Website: lowes
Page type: newsletter-management
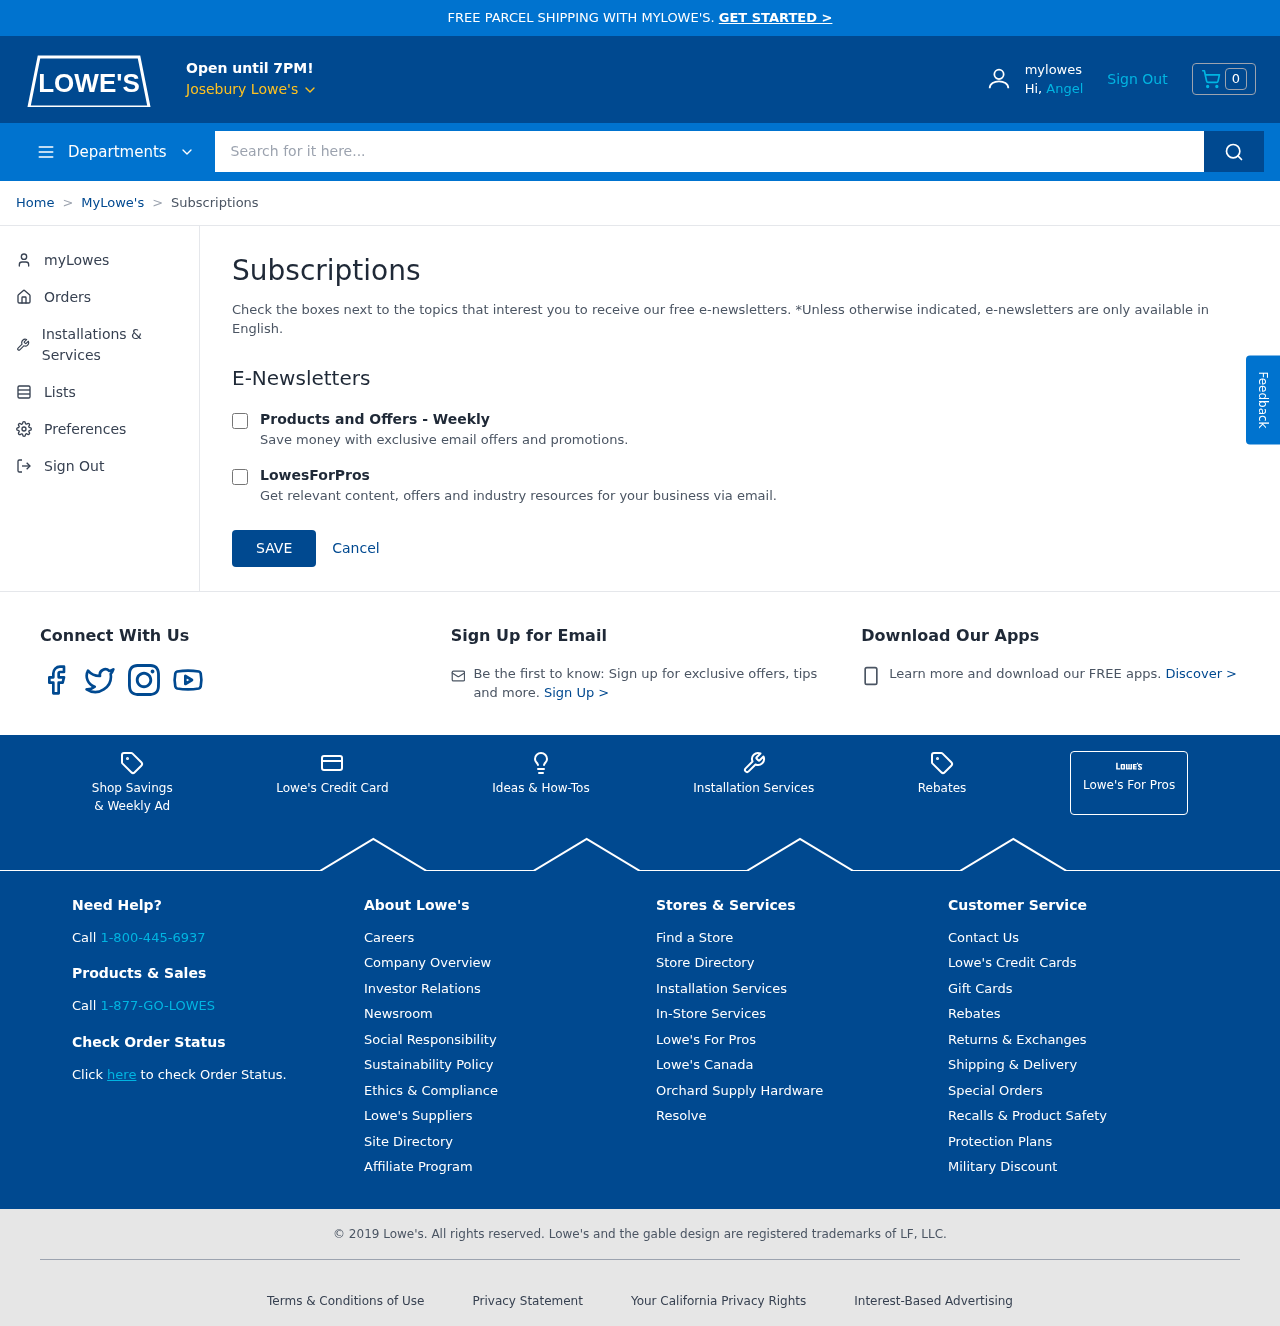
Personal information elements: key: PII_CITY
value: Josebury Lowe's
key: PII_FIRSTNAME
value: Angel
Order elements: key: ORDER_NUM_ITEMS
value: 0
Search elements: key: HEADER_SEARCH
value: Search for it here...